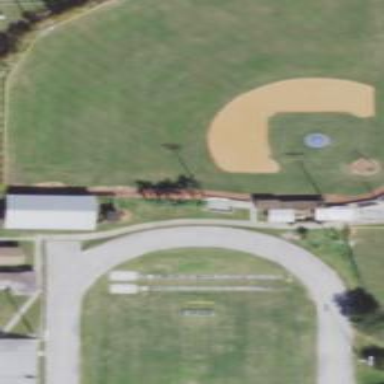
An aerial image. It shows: Baseball pitch for leisure land.